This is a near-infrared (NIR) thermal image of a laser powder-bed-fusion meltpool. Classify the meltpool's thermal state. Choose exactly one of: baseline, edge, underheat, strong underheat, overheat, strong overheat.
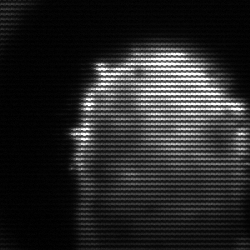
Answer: baseline